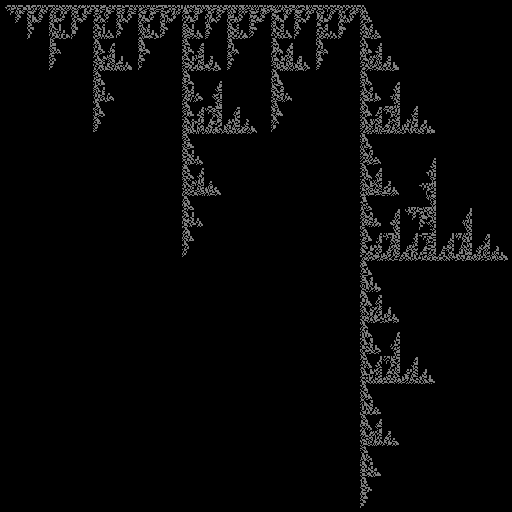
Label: binary